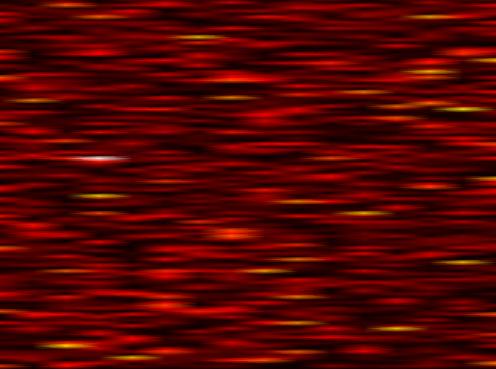
Label: UFMC